Question: When I try write stylish CSS for <URL>, for example: 'font-size: 13.1px;'.
As far as I known, pixel is the smallest unit in screen, so does floating point length value make sense on pixel unit?
## Screenshot

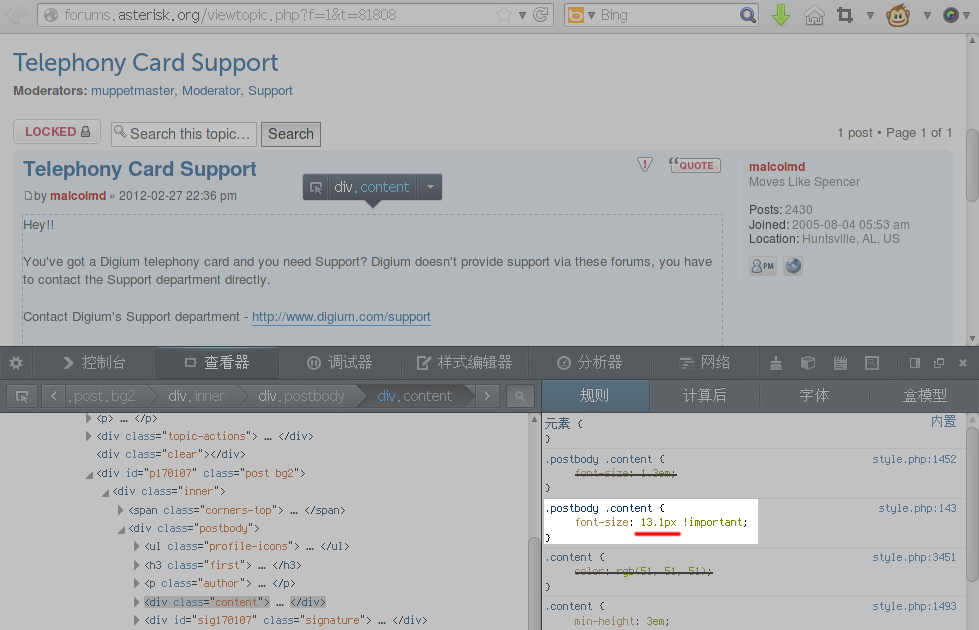
Answer: It's fine, the CSS recommendation allows numbers (not only integers) as values for pixels. Note that 'px' is actually defined in terms of 'in' in the <URL>:
> ''px'': pixels; 1'px' is equal to 1/96th of 1'in'
All in all '13.1px' will be the same as '0.1364in', where '13px' would be '0.1354in'. The difference is small, but noticeable.
That being said, you should use relative values in my opinion instead, and 'pt' for the overall base size.